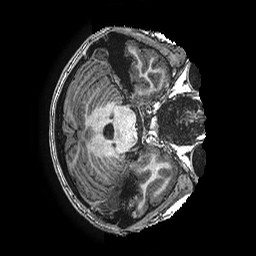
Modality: T1w
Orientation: axial
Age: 15
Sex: female
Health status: ill
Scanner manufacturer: ge
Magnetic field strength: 3 T
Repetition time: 0.00766 s
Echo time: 0.003476 s